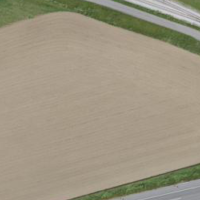
EUNIS habitat code: 57
Species observed at this site:
Milvus milvus
Corvus corone
Buteo buteo
Falco tinnunculus
Sturnus vulgaris
Columba palumbus